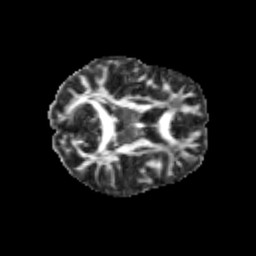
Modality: FA
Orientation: axial
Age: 9
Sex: female
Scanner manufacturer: siemens
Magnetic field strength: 3 T
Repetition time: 3.8 s
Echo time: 0.07 s